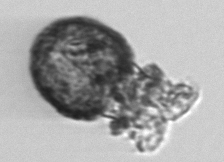
Label: Stenosemella_pacifica